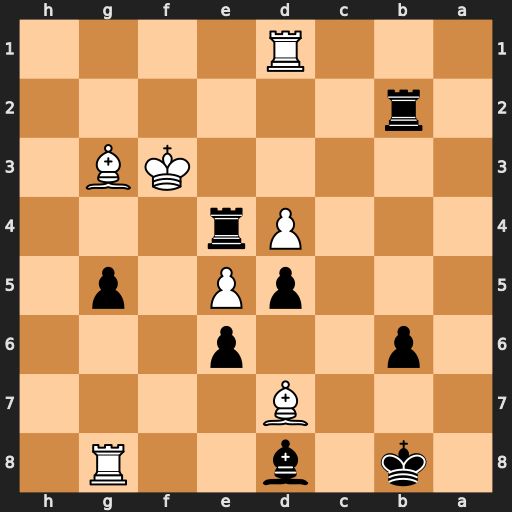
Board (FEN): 1k1b2R1/3B4/1p2p3/3pP1p1/3Pr3/5KB1/1r6/3R4
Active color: b
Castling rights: -
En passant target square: -
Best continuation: g4+ Rxg4 Rb3+